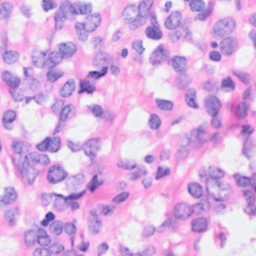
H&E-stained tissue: Breast